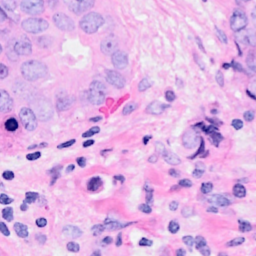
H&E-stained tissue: Breast